Question: Count the number of objects in the diagram.
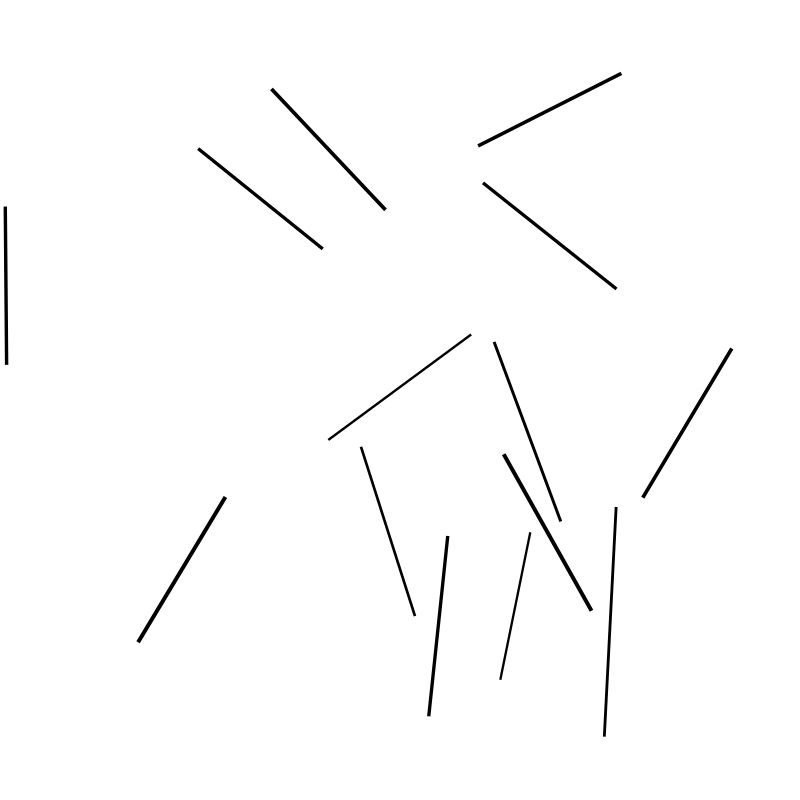
Answer: 14